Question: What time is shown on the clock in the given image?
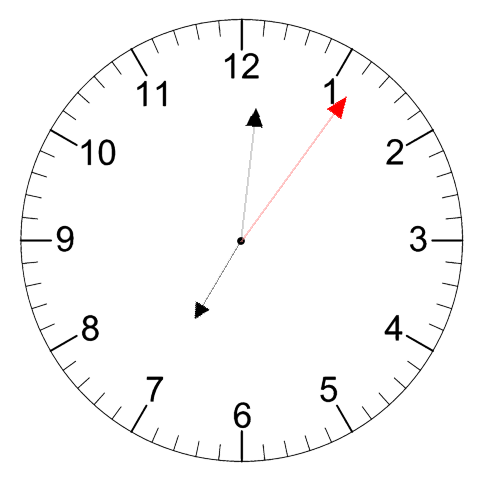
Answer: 07:01:06